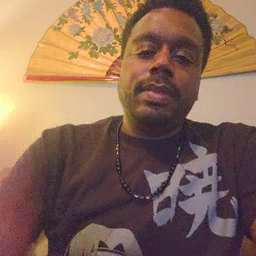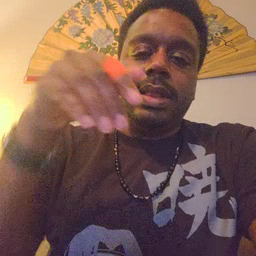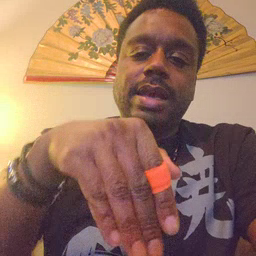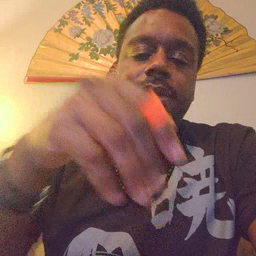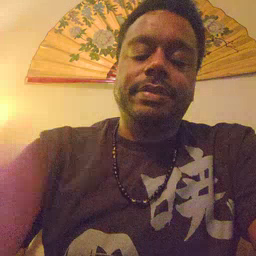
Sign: night